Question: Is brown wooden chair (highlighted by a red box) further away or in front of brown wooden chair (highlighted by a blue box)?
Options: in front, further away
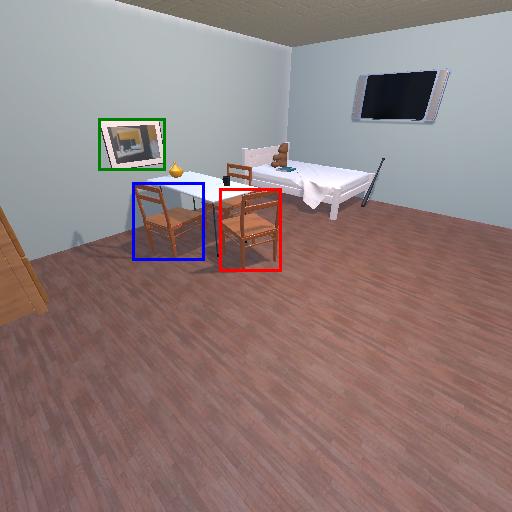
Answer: in front